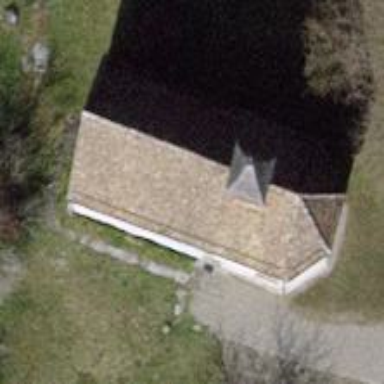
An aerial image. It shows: Chapel that serves as place of worship.